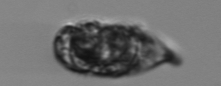
Label: Proterythropsis